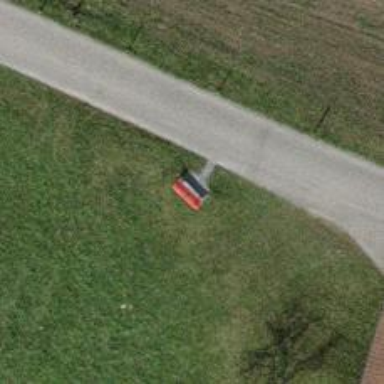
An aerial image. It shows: Bench for seating.